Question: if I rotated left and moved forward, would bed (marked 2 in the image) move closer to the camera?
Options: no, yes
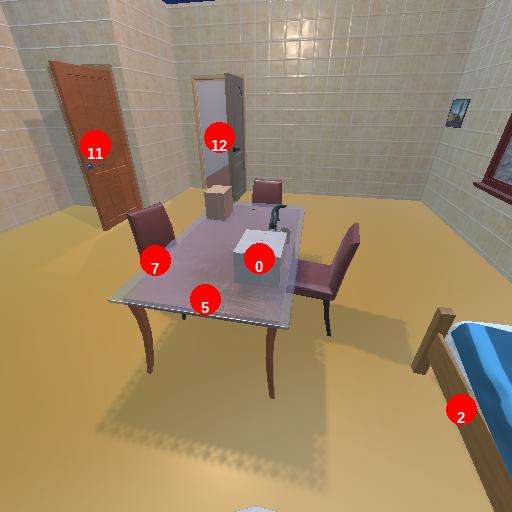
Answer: no